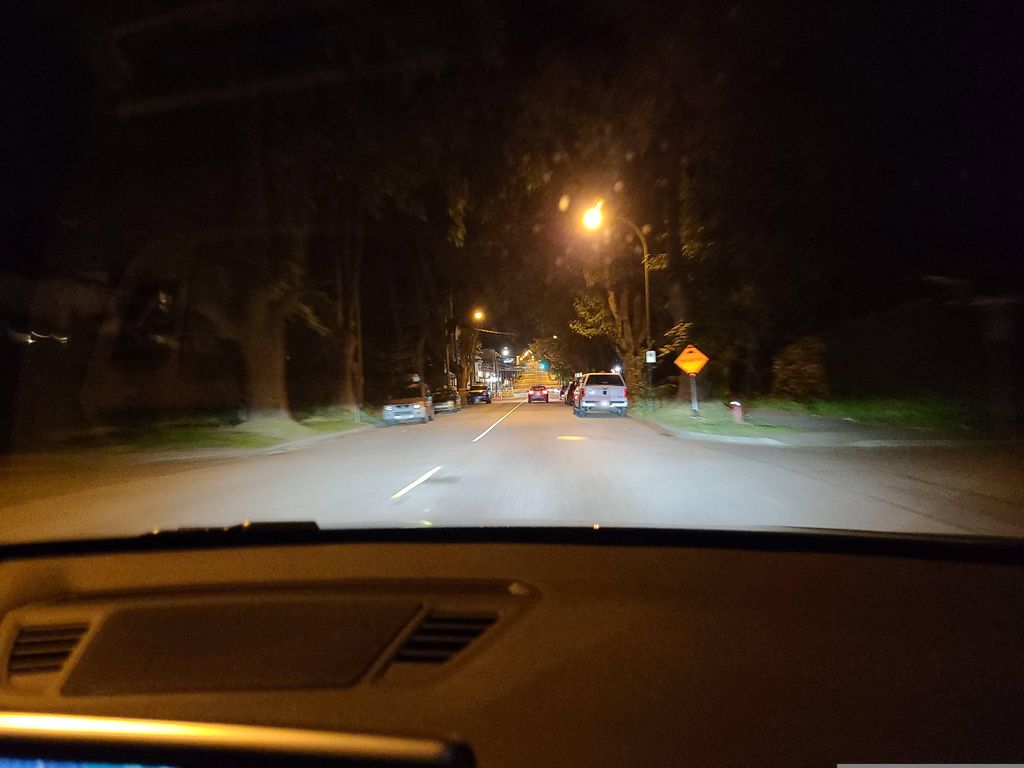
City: vancouver